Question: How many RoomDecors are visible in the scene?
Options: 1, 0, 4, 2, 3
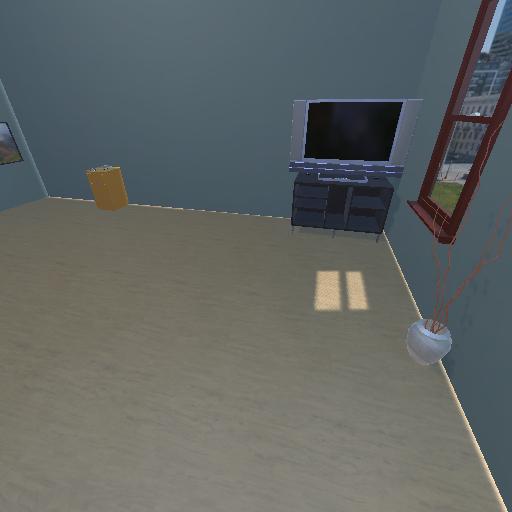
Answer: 1